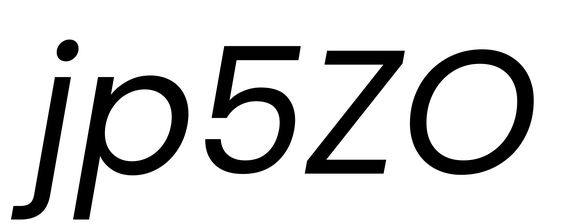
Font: Poppins-Italic